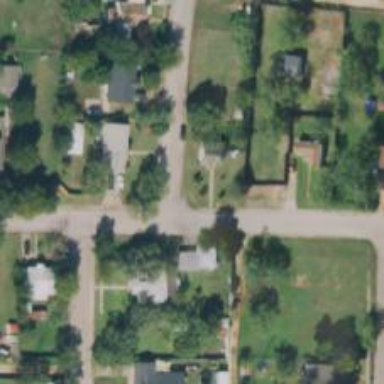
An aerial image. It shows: Alley classified as service road.